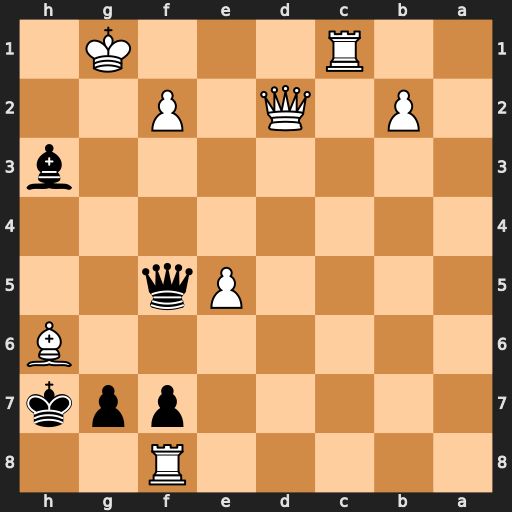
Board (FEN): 5R2/5ppk/7B/4Pq2/8/7b/1P1Q1P2/2R3K1
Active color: b
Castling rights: -
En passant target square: -
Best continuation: Qg4+ Kh2 Qg2#